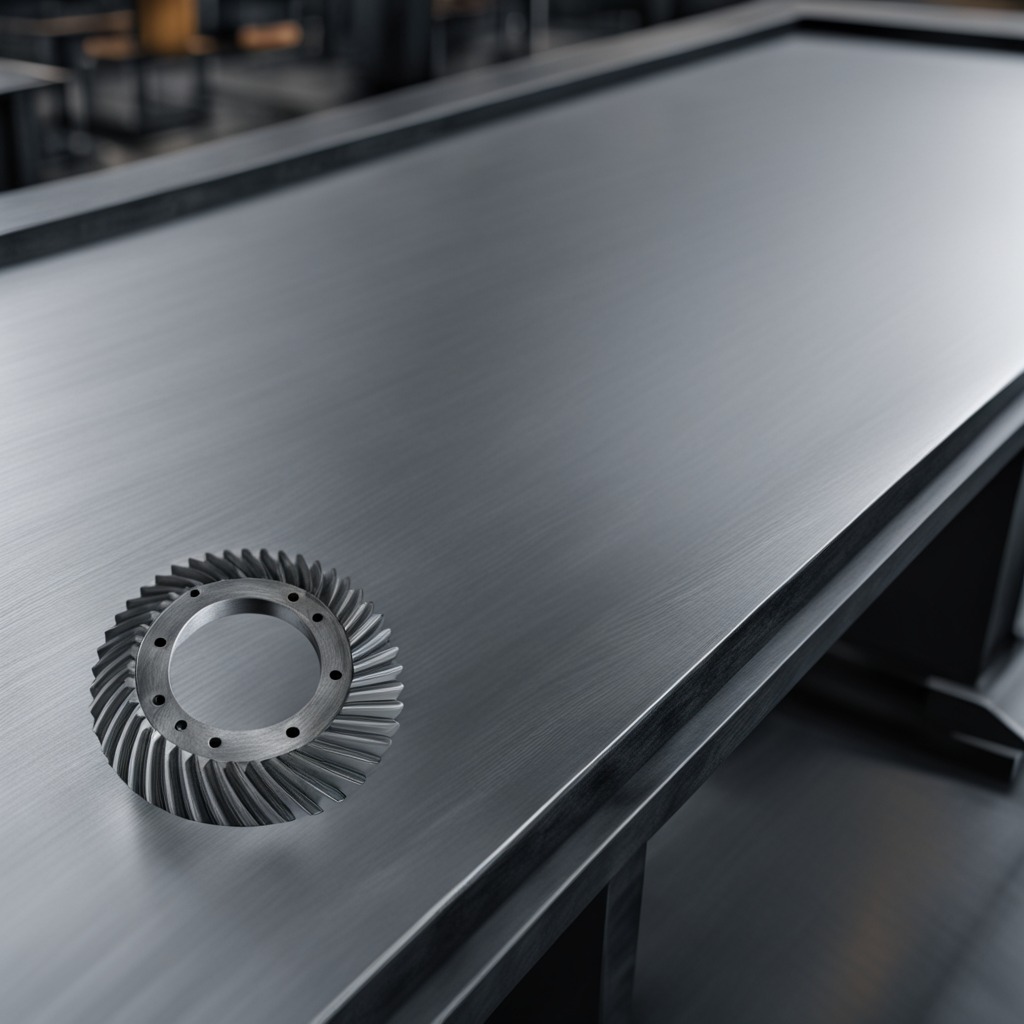
A steel gear with teeth lies on the cold steel table in a mining workshop.